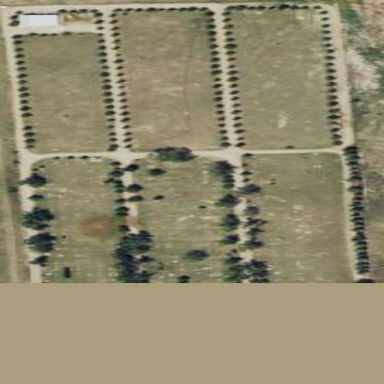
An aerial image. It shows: Cemetery.